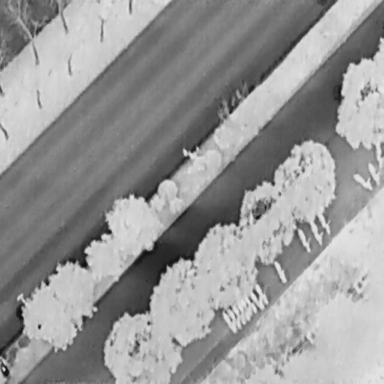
There are 14 Bicycles in the infrared image.